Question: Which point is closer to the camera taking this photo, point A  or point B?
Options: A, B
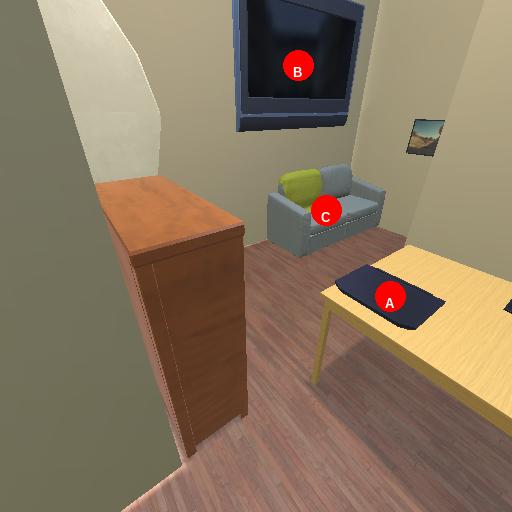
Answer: A